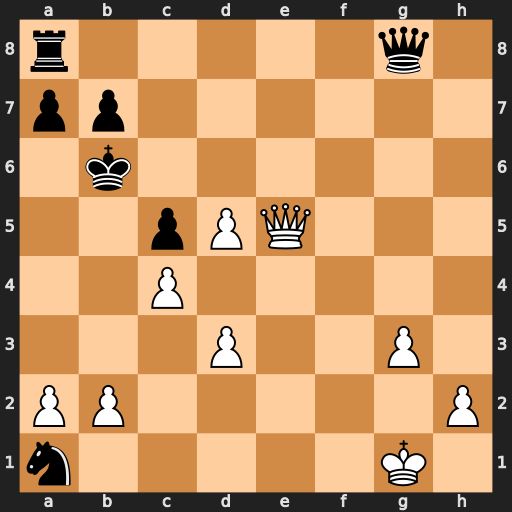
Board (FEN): r5q1/pp6/1k6/2pPQ3/2P5/3P2P1/PP5P/n5K1
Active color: w
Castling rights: -
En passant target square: -
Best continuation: Qd6+ Ka5 Qxc5+ b5 Qxb5#